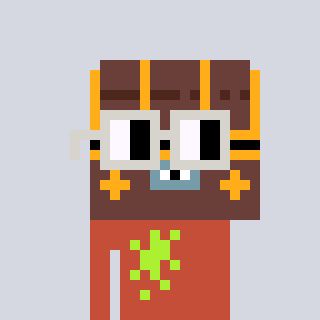
a pixel art character with square light gray glasses, a treasure chest-shaped head and a rust-colored body on a cool background